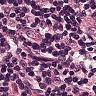
Metastatic tissue present: no